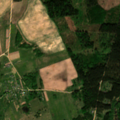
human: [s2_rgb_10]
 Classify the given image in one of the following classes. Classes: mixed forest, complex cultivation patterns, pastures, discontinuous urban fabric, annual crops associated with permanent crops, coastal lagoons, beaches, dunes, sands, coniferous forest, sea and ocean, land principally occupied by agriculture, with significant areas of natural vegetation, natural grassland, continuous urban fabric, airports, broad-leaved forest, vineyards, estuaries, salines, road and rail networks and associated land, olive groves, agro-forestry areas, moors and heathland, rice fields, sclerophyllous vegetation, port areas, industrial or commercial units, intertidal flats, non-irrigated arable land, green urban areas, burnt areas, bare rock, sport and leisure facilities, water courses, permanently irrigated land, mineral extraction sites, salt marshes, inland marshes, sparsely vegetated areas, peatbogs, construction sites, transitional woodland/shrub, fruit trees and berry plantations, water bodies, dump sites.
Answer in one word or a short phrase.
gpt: non-irrigated arable land, complex cultivation patterns, land principally occupied by agriculture, with significant areas of natural vegetation, coniferous forest, mixed forest, transitional woodland/shrub